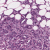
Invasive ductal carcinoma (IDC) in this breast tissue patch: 1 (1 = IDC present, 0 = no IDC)